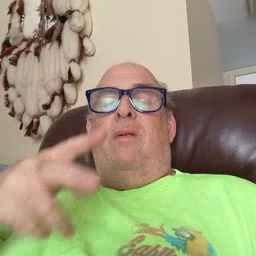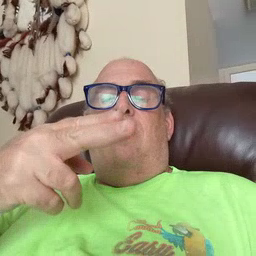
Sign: cut